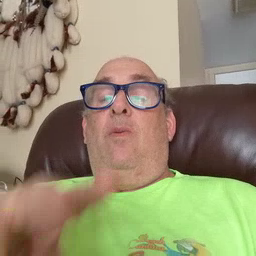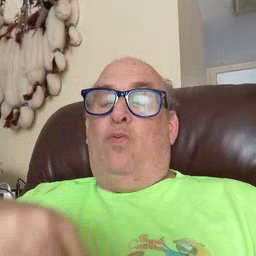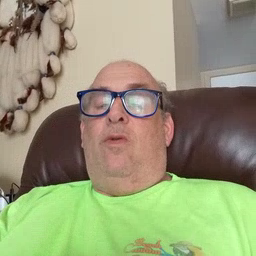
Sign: read